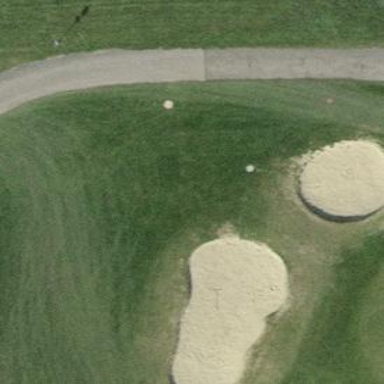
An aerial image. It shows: Bunker on golf course.